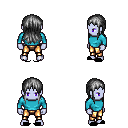
a pixel art fantasy rpg character, male body template, dark elf, purple skin, teal long-sleeve shirt, gold greaves, gray unkempt hairstyle, black slippers, four views (front, back, left, right), 2x2 character sprite sheet, small pixel art, hard edges, no anti-aliasing